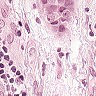
Metastatic tissue present: yes